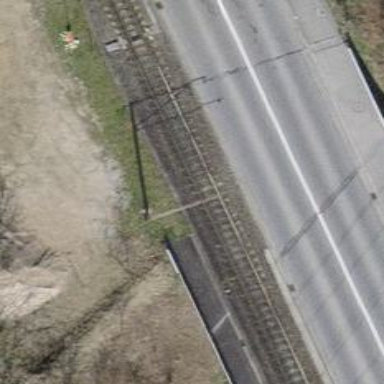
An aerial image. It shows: Narrow-gauge railway with single track. The railway is electrified with contact line.